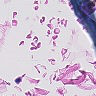
Metastatic tissue present: no